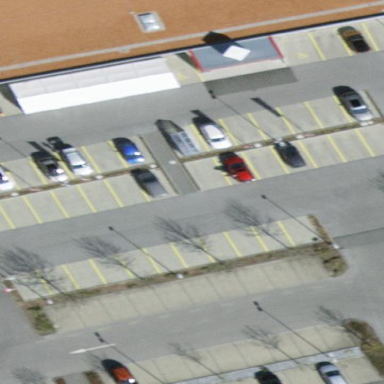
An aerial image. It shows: Parking area with asphalt surface.